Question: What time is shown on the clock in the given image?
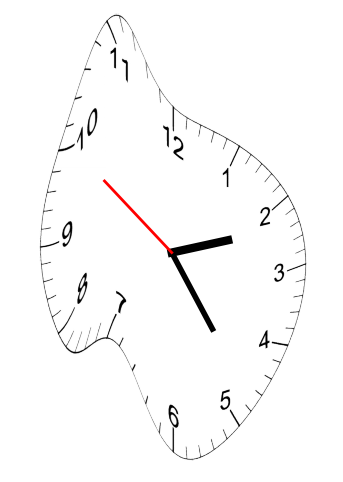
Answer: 02:23:50